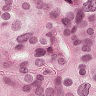
Metastatic tissue present: yes